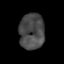
Tissue: prostate
Cell type: T cells
Senescence score: 0.3272
Nuclear area (px): 887
Mean DAPI intensity: 73.574